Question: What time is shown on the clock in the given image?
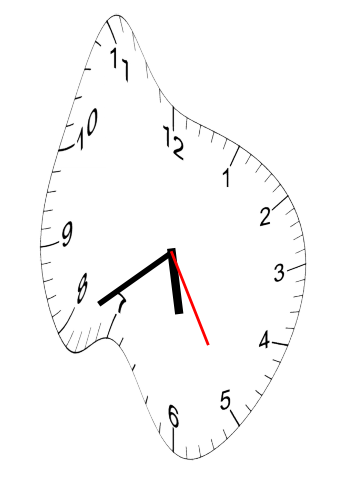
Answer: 05:39:25